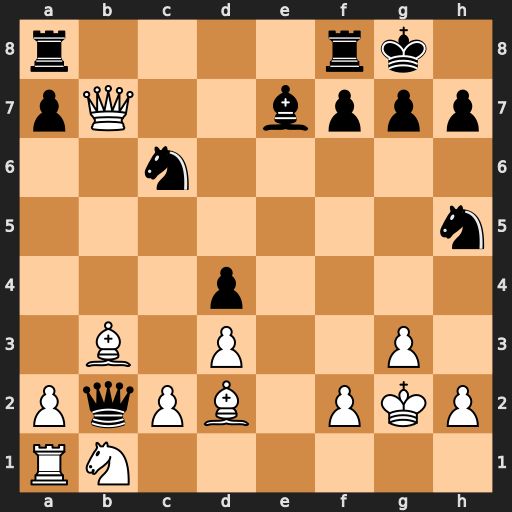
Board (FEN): r4rk1/pQ2bppp/2n5/7n/3p4/1B1P2P1/PqPB1PKP/RN6
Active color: w
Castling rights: -
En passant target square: -
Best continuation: Bxf7+ Rxf7 Qxb2 Rb8 Qc1